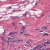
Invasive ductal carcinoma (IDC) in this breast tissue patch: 1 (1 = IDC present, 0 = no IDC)